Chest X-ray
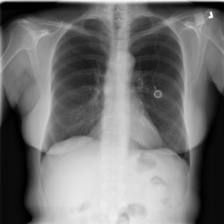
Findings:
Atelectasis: negative
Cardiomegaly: negative
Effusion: negative
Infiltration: negative
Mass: positive
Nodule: negative
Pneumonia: negative
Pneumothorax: negative
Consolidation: negative
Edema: negative
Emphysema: negative
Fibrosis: negative
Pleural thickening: negative
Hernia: negative